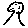
Label: tree